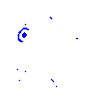
Particle: kaon